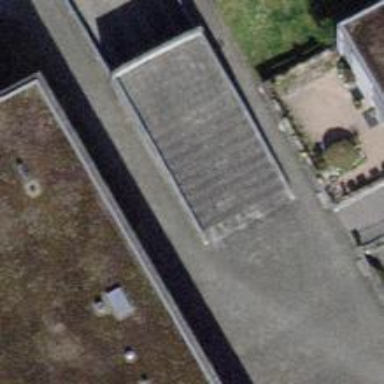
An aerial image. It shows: Parking entrance.